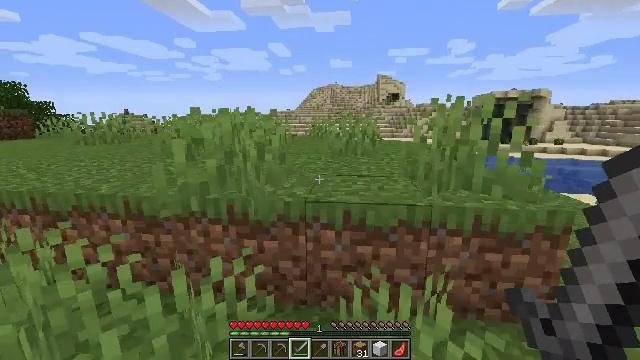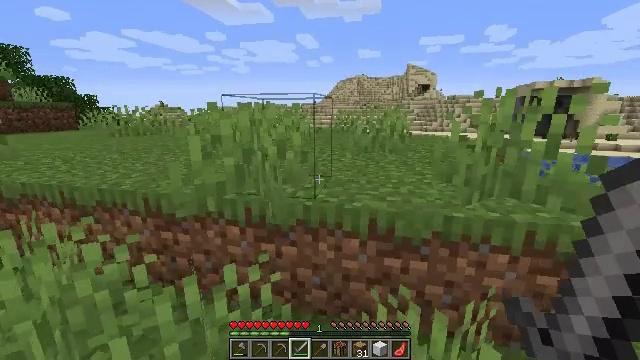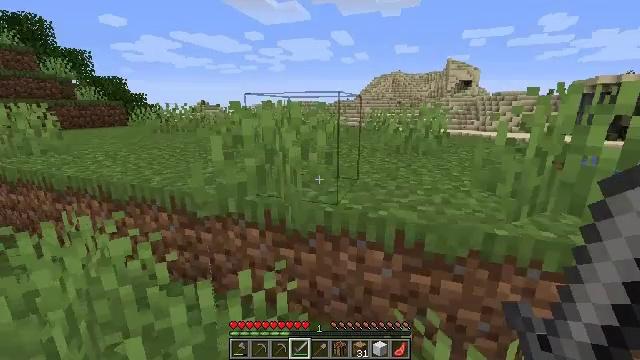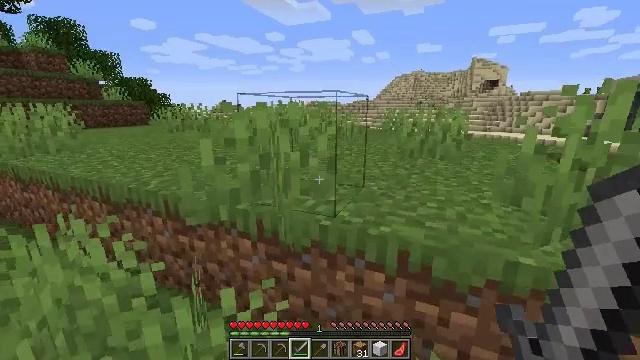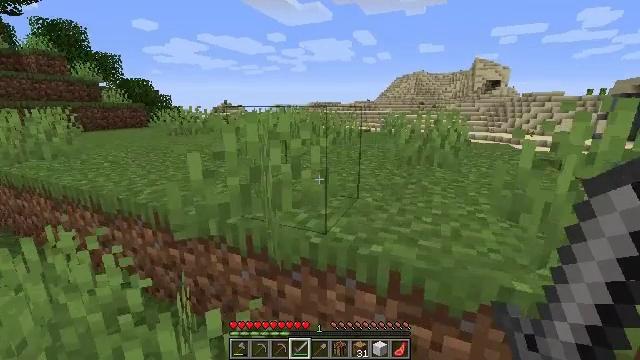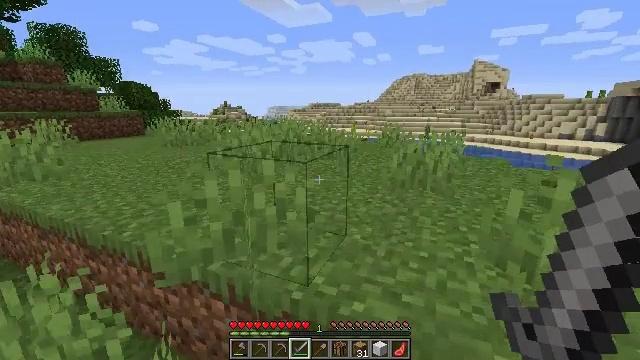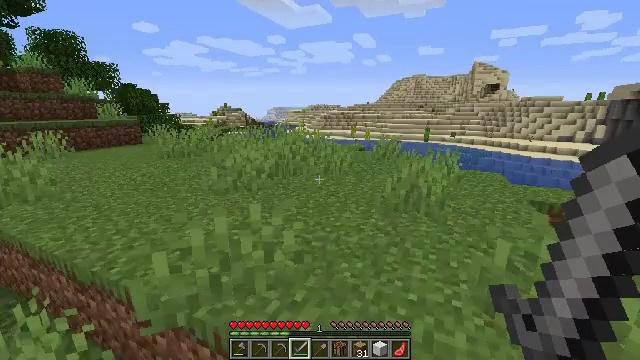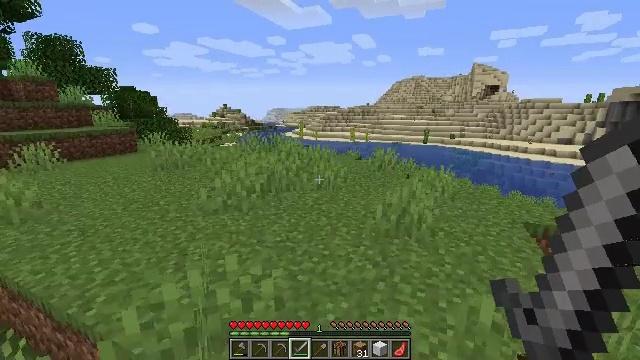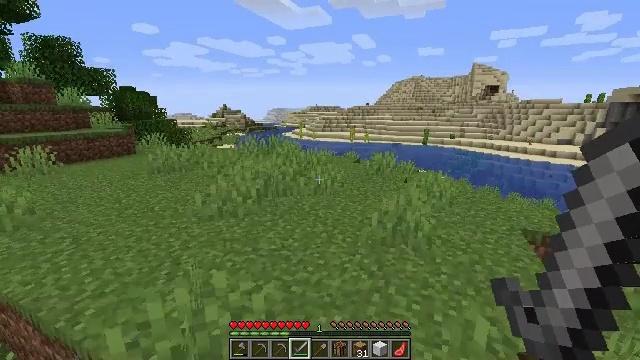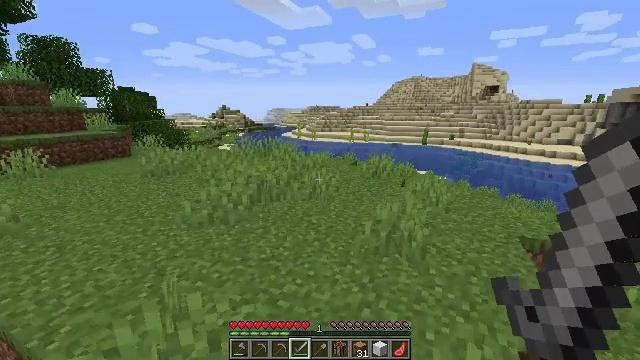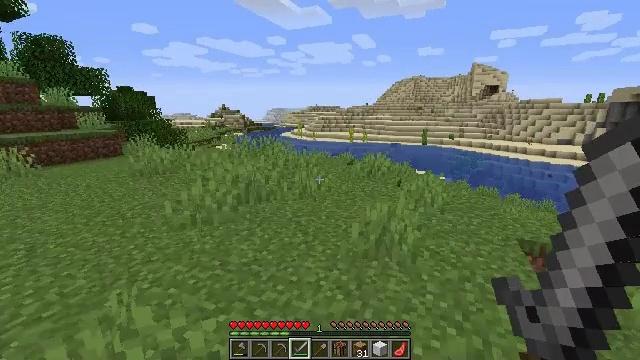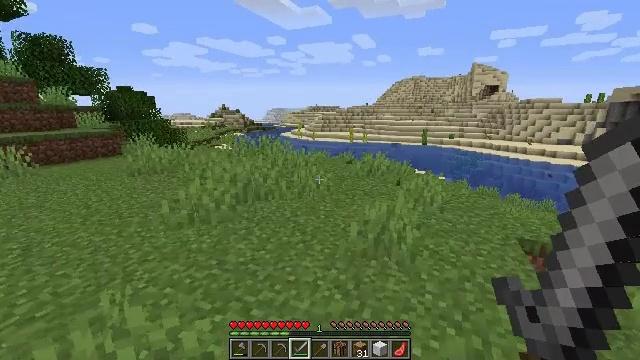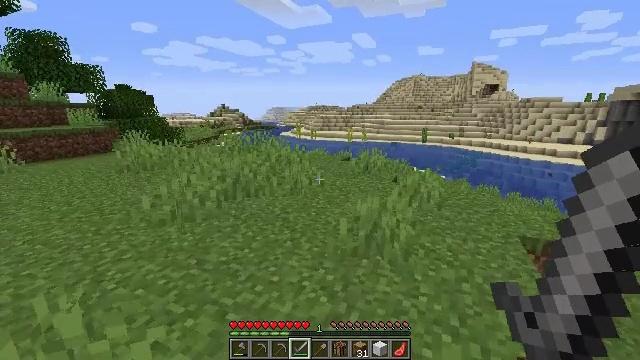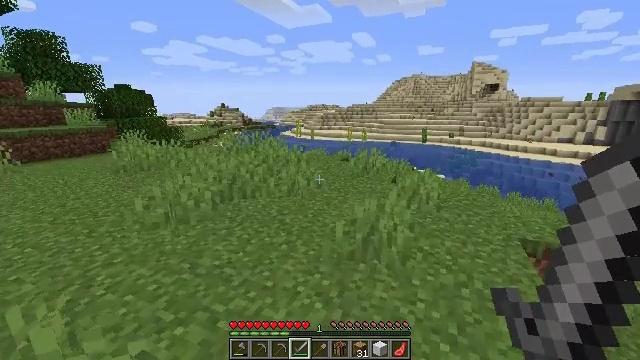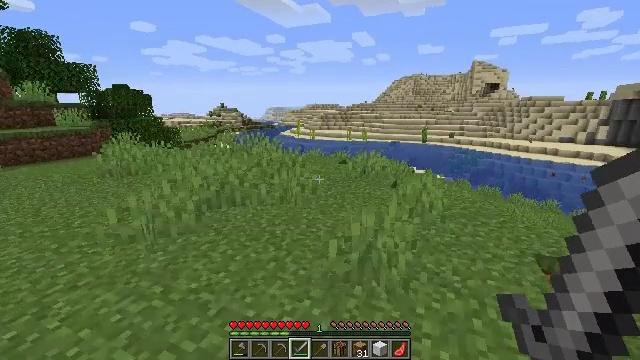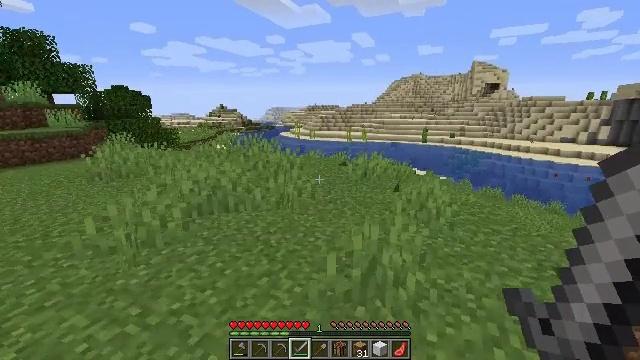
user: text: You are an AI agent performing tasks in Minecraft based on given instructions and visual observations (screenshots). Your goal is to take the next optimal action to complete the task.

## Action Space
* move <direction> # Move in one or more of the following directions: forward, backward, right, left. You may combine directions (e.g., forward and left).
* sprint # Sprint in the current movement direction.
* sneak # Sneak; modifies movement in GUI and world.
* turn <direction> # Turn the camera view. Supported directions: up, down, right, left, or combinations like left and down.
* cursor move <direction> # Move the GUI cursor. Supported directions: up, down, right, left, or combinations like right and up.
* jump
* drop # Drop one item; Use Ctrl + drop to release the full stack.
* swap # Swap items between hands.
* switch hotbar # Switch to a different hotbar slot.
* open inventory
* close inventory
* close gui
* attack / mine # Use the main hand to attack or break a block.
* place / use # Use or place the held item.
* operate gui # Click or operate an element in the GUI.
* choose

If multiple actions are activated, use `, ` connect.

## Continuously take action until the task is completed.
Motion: motion action
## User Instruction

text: Fish and kill the salmon.
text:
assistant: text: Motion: move forward, turn left and down
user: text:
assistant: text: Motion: move forward and move right, turn left
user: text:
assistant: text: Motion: move forward and move right, turn left
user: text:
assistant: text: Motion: move forward and move right, jump
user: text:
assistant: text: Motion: move forward and move right, jump
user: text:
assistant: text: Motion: move forward and move right, jump
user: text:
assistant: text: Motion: move forward and move right, jump
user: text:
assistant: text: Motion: move forward and move right
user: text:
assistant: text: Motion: move forward and move right
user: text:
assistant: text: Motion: move forward and move right
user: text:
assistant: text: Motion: move forward
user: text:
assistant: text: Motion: move forward
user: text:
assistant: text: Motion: move forward
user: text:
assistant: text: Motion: move forward
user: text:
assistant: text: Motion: move forward
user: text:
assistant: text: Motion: move forward
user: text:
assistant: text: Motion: move forward
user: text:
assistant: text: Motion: move forward
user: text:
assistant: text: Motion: move forward
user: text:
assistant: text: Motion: move forward and move left, turn right and up
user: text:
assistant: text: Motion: move forward and move left, turn right and up
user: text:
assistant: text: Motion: move forward and move left, turn up
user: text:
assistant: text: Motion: move forward and move left, turn left
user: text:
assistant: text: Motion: move forward and move left, turn left
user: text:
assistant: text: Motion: move forward and move left, turn left
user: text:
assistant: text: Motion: move forward and move left, turn left
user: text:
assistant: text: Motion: move left
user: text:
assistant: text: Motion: move left
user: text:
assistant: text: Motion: move left
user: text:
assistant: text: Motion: move left